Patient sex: F
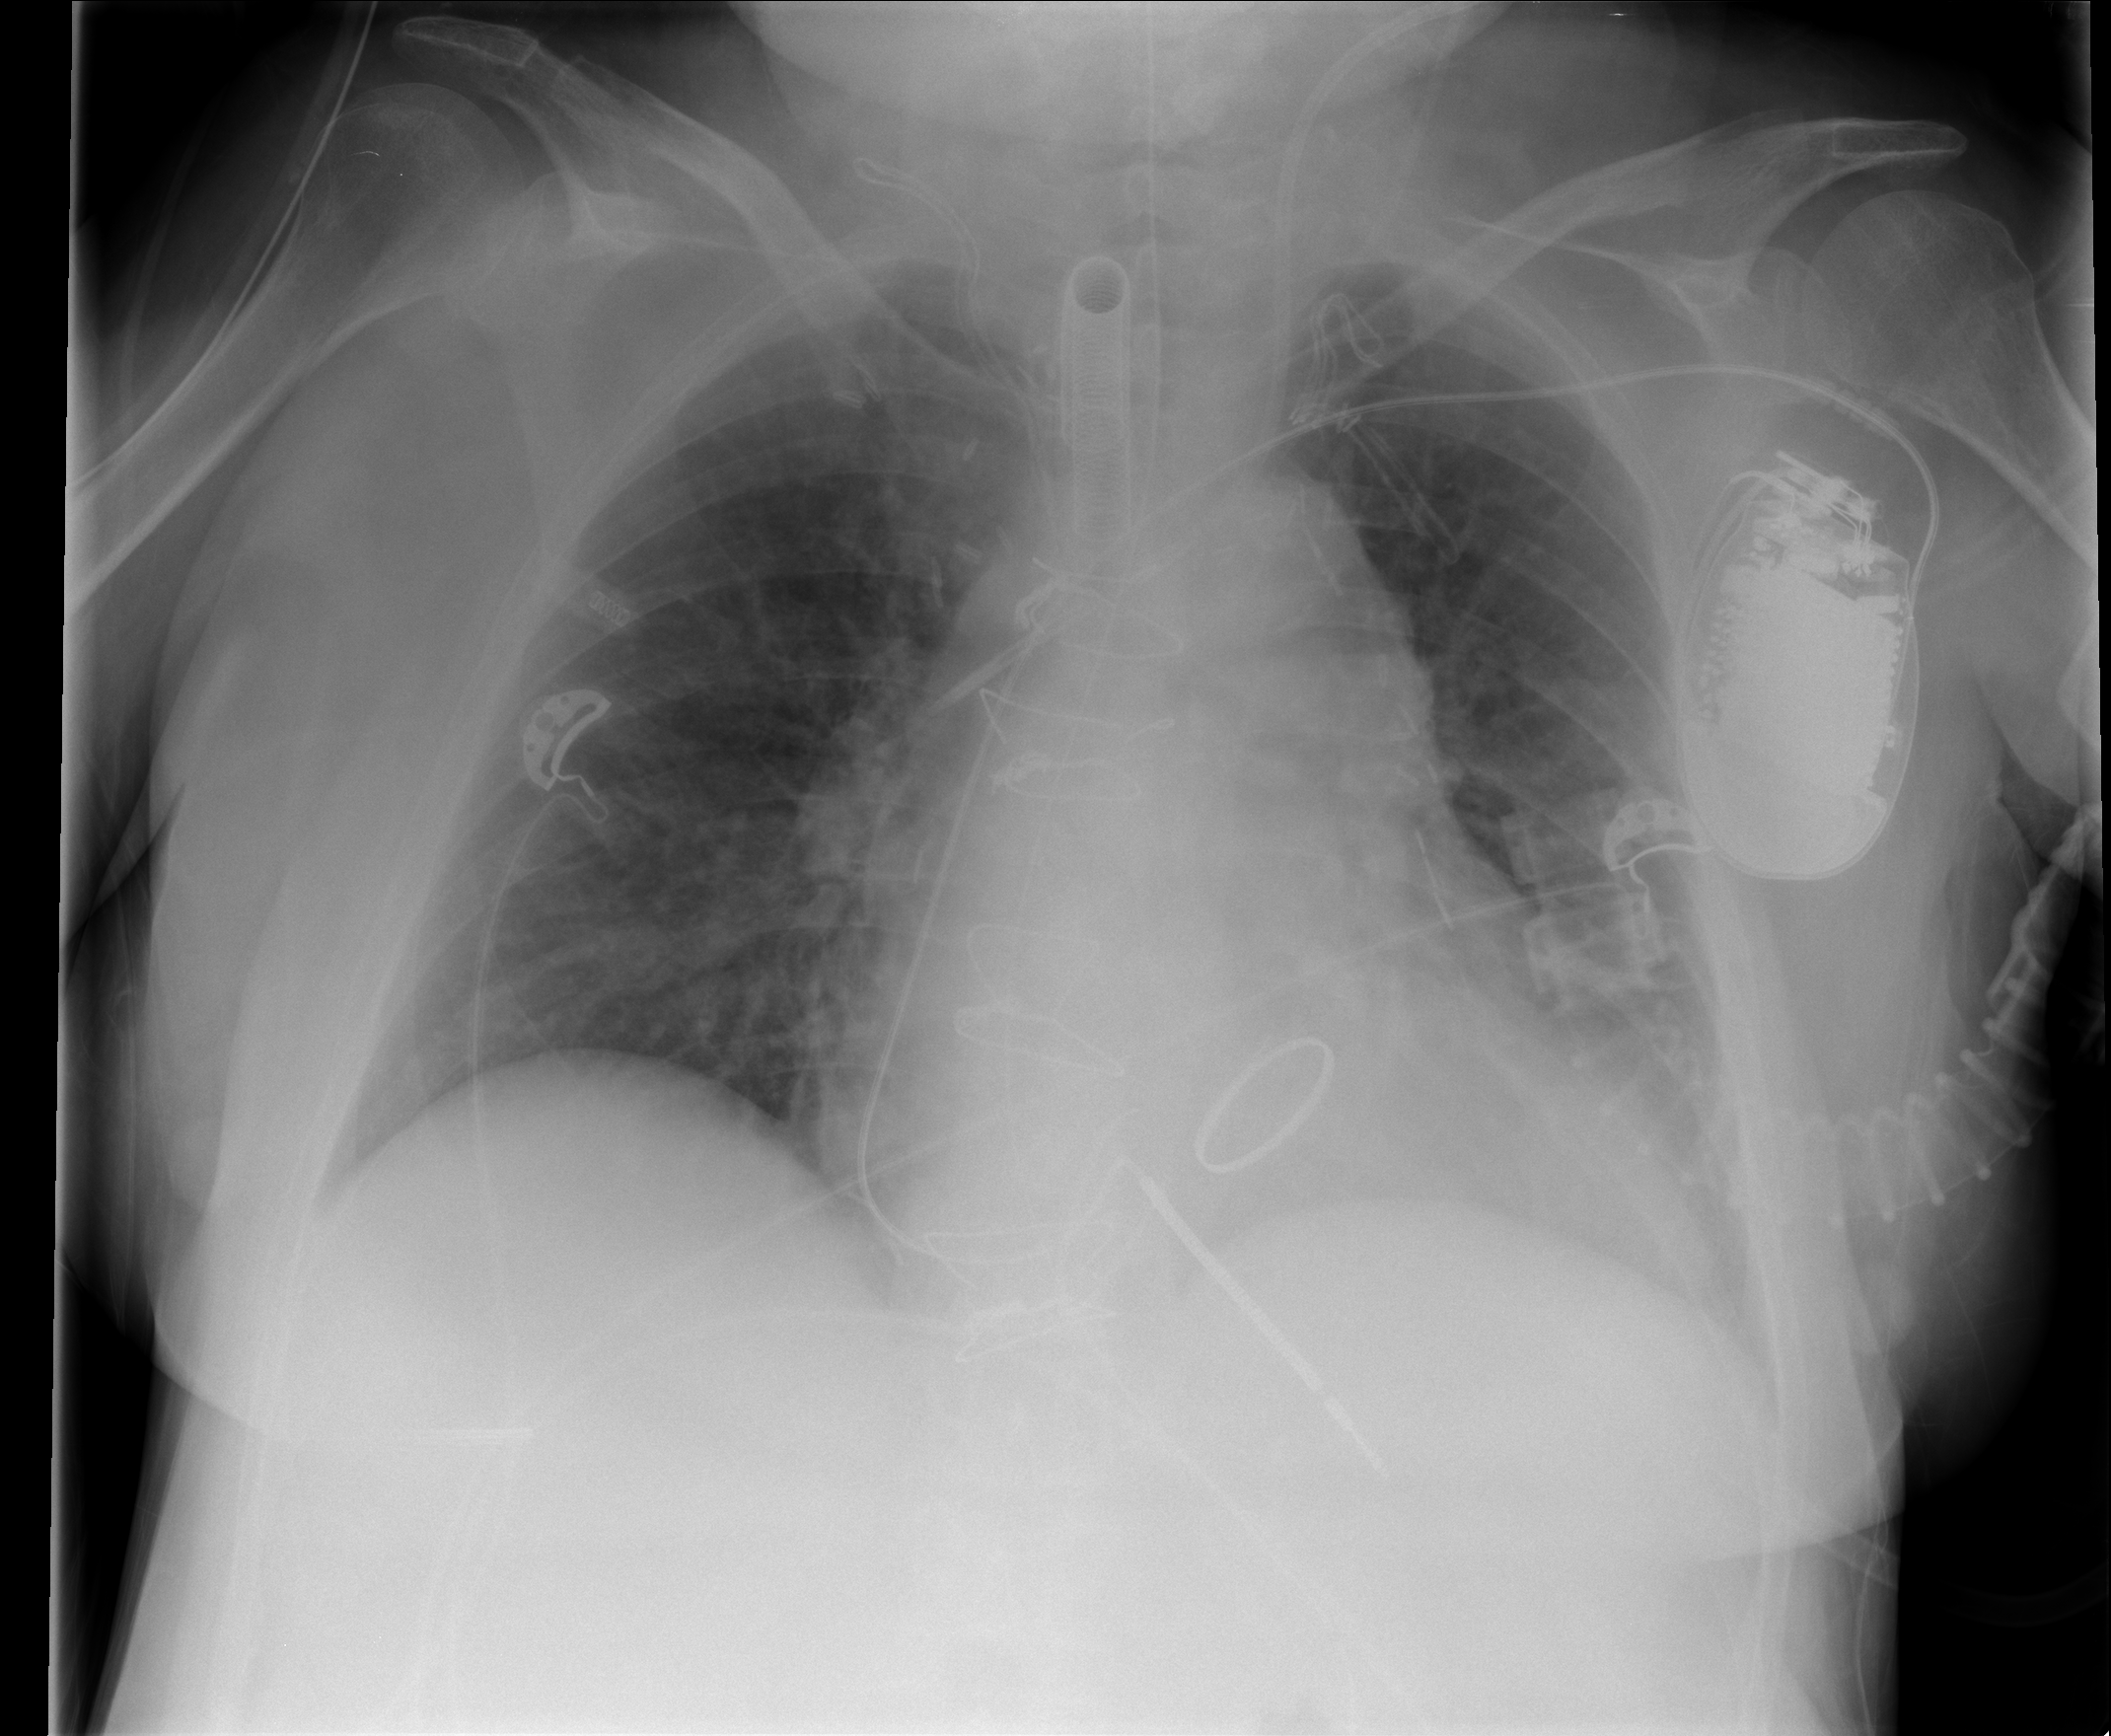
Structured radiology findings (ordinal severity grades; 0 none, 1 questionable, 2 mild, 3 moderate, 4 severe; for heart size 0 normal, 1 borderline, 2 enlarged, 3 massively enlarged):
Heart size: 2
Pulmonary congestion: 2
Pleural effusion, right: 0
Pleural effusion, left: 0
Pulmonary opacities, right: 0
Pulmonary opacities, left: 0
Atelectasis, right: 0
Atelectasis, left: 2